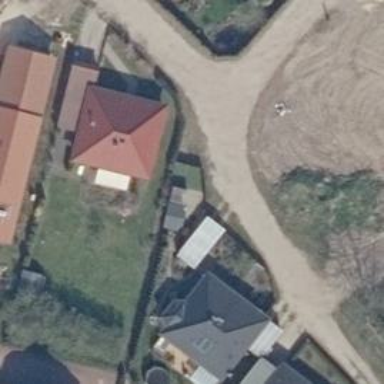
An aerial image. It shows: Residential road without sidewalk.